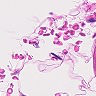
Metastatic tissue present: no